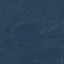
Land use / land cover: Forest